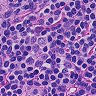
Metastatic tissue present: no